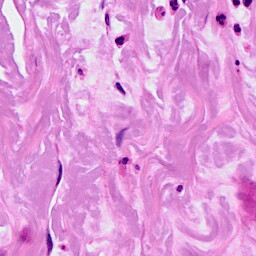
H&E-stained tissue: Breast